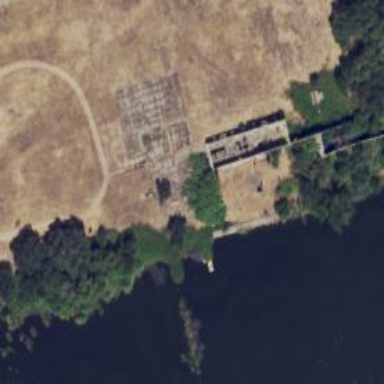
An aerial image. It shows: View of historic ruins.